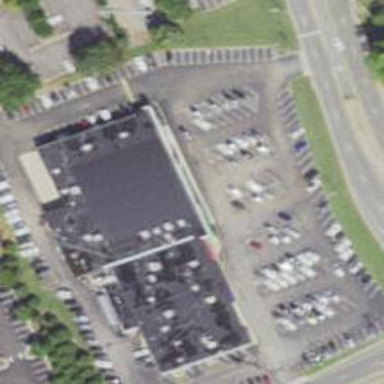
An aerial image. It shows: Pharmacy providing healthcare services.